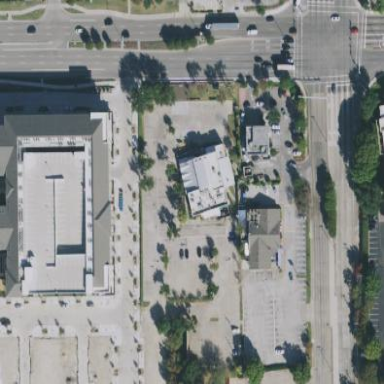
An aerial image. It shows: Retail area.